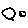
Label: triangle